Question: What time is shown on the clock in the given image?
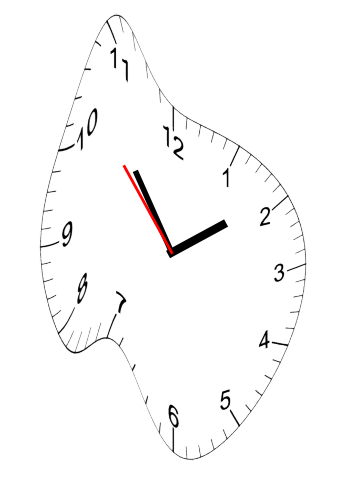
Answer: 01:53:53